Question: I'm building a project in SSIS. While the project works as I want it to work (that's what counts, right?), others are "bothered" by the "ugly" placement of the data flow tasks and the connector lines between them.
I manually moved the items to better locations on the map, but can only adjust the connector lines so much. The screenshot I included (which I hope you can see) shows you where things are now.
I tried looking for "Auto Arrange" or something similar and could find nothing in the menu bar or by right clicking. Is there some way to auto arrange the data task items so they look better?
I'm using SSIS 2012 if that makes any difference.

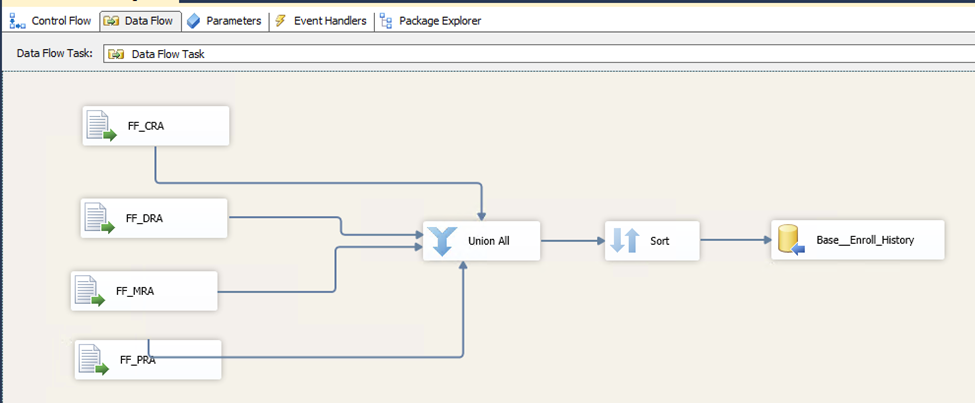
Answer: So it appears that while there is -- technically speaking -- an Auto Layout feature, is not immediately accessible by right-clicking the diagram itself.
I found it by chance in what is to me the most unlikely of places:
On selecting that menu choice, it arranges the diagram. It does so well enough for me, but not well enough to satisfy others in my team who demand visual cleanliness.
Oh well.